Question: I've been having trouble instigating a fetch request over the past few days. Every time I try to launch the view, it crashes with this error:
> "Terminating app due to uncaught exception
'NSInternalInconsistencyException', reason: 'NSFetchRequest could
not locate an NSEntityDescription for entity name 'VoiceNotes''"
I use the exact same code (except with a different entity name) on another view, and it works flawlessly. There's nothing wrong with the entity name, it's the same name that the entity has in the data model.
Would someone please be able to help me out?
Thanks in advance!
This is the code for the fetch method:
'''
- (void)setupFetchedResultsController
{
if (!self.managedObjectContext) {
id delegate = [[UIApplication sharedApplication] delegate];
self.managedObjectContext = [delegate managedObjectContext];
}
NSString *entityName = @"VoiceNotes";// Put your entity name here
NSLog(@"Setting up a Fetched Results Controller for the Entity named %@", entityName);
// Request
NSFetchRequest *request = [NSFetchRequest fetchRequestWithEntityName:entityName];
NSLog(@"test after request");
//request.predicate = [NSPredicate predicateWithFormat:@"Role.name = Blah"];
// Sorting
request.sortDescriptors = [NSArray arrayWithObject:[NSSortDescriptor sortDescriptorWithKey:@"toInfo.title"
ascending:YES
selector:@selector(localizedCaseInsensitiveCompare:)]];
// Fetch
NSLog(@"test after request THE SECOND");
self.fetchedResultsController = [[NSFetchedResultsController alloc] initWithFetchRequest:request
managedObjectContext:self.managedObjectContext
sectionNameKeyPath:nil
cacheName:nil];
NSLog(@"test after request THE THIRD");
[self performFetch];
}
'''
I have three entities in my data model, one which is unrelated to this problem, and two which have a relationship running between them. These are called VoiceNotes and VoiceNotesInfo.
Screenshot of the Core Data Model:

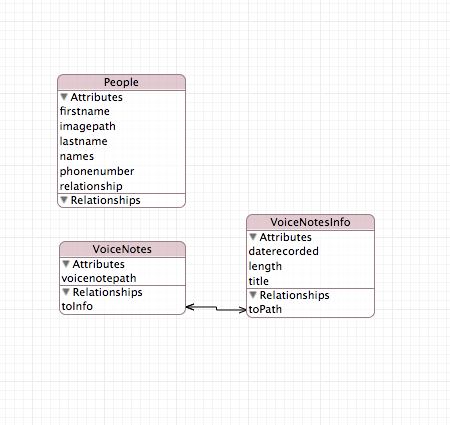
Answer: Okay, thanks everyone for their help. I managed to work it out. It was a problem with versioning. While I was creating a new version, I inadvertently changed the name of the main data model hierarchy. Therefore, my app delegate had the wrong model name in it. I discovered the real problem after cleaning the build (it came up with the nil model error). Thanks again!